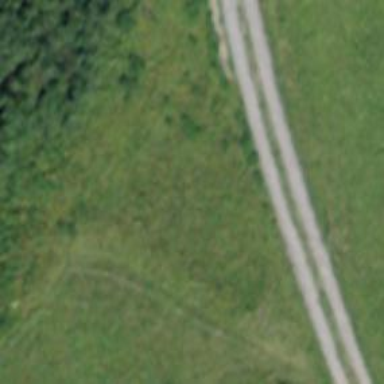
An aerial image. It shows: Path.